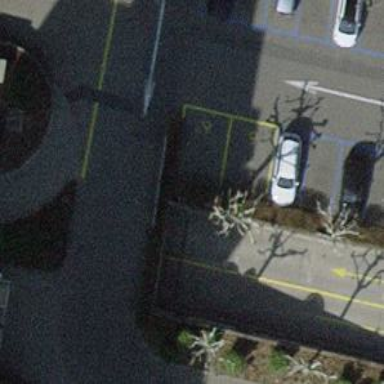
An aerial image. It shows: Entrance to multi-storey parking facility.